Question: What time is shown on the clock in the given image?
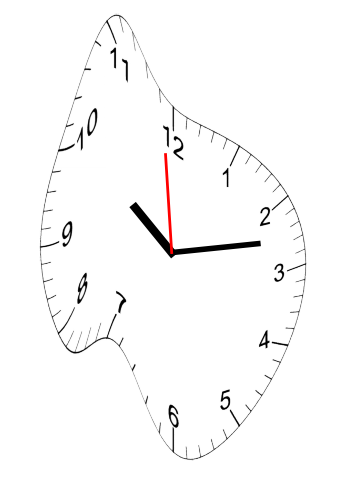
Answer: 10:12:59